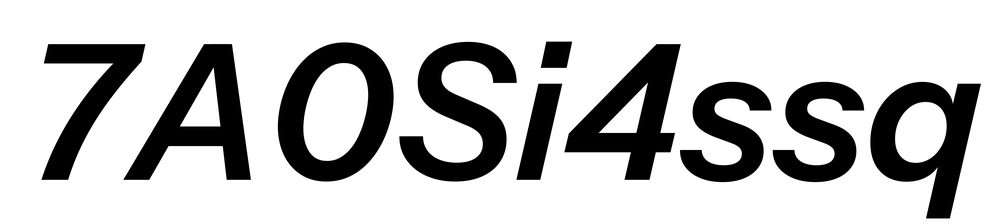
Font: InstrumentSans-Italic_SemiBold_Italic